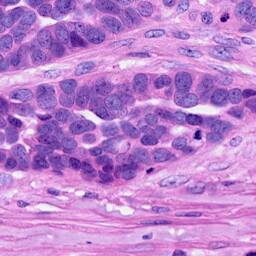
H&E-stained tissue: Ovarian